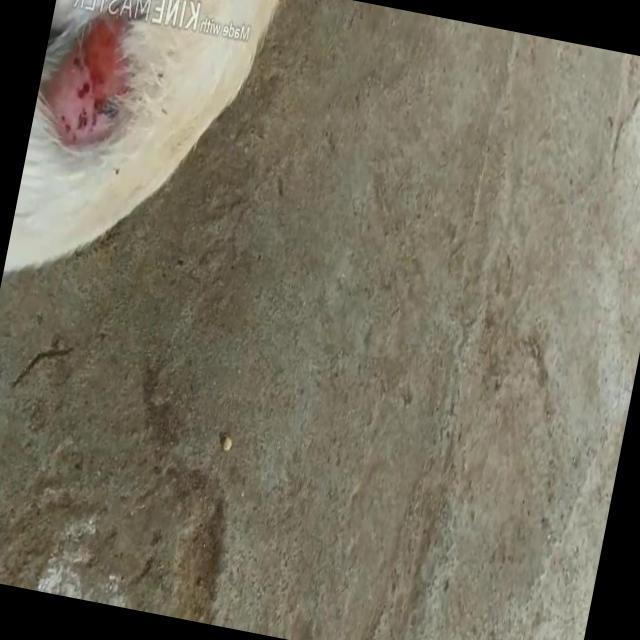
Canine dermatitis — inflammation of the skin presenting with erythema, pruritus, papules, and excoriation. May be allergic, contact, or atopic in origin.